Field crop: tomato
Growth stage: 1
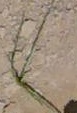
Species: cyperus